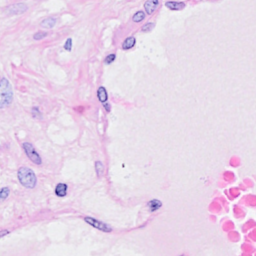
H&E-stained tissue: Breast